Interaction volume radius: 10 \u00c5
Interaction volume height: 35 \u00c5
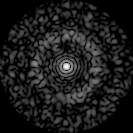
Disorder parameter: 0.843